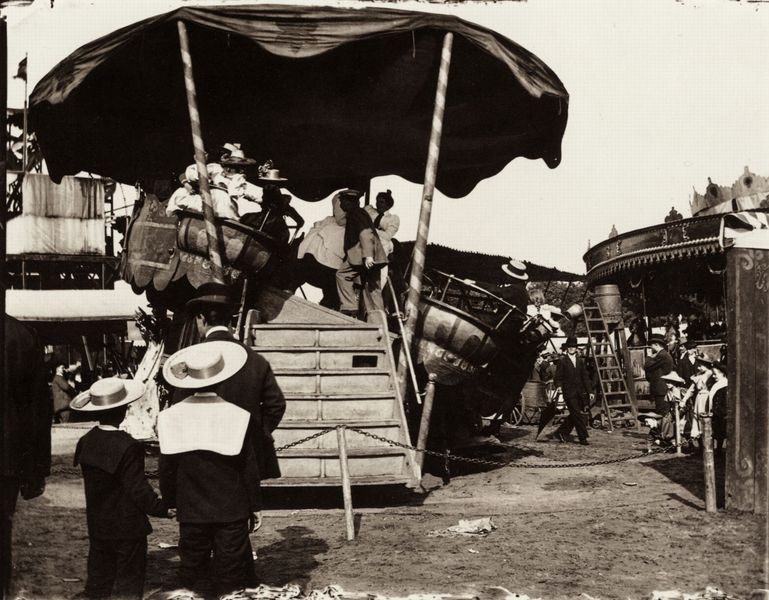
Titel: Rummel, am Karussell
Künstler: Heinrich Zille
Schlagwörter: himmel, mann, schatten, weiß, baden, frauen, menschen, grau, holz, hut, hüte, licht, männer, schwarz, szene, dach, schirm, fest, leute, menge, anzug, anzüge, kragen, schauen, erde, boden, personen, bühne, girlande, schräg, boot, kinder, pferde, schiff, sommer, jungen, gepäck, kette, platz, beladen, wagen, leiter, seemann, treppe, strohhüte, vergnügen, streifen, stufen, pfosten, foto, fotografie, photographie, stangen, schwarz weiss, zirkus, jahrmarkt, matrosenanzug, photo, tracht, stäbe, messe, kostüme, baldachin, rampe, stange, meute, zuschauen, schief, spaß, absperrung, zelt, fahrt, aufbau, fahrgeschäft, karussel, karussell, rummel, gondel, gondeln, stände, kirmes, rummelplatz, volksfest, plane, wanderzirkus, schiffschaukel, zille, heinrich, matrosenanzüge, jahmarkt, 30, absperrkette, seemanns